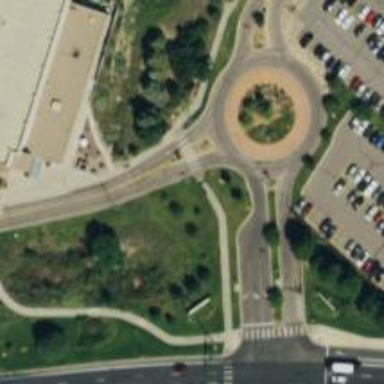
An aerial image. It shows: Roundabout on residential road.